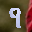
Label: 9